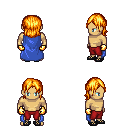
a pixel art fantasy rpg character, male body template, human, tanned skin, blue cape, red pants, light blonde long bangs hairstyle, gold gloves, ghillies, four views (front, back, left, right), 2x2 character sprite sheet, small pixel art, hard edges, no anti-aliasing